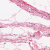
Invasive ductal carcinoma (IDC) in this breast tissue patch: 0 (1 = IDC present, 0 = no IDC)